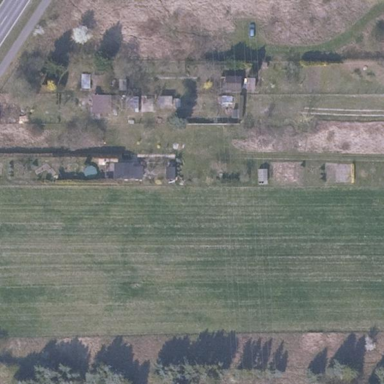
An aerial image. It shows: Area designated for allotments.